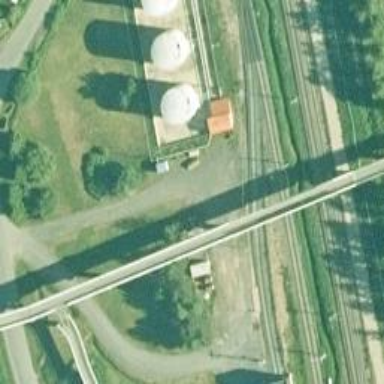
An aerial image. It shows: Rail yard with electrified contact lines for the railway.